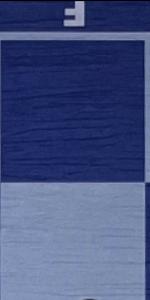
Label: Empty